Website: apple
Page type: customer-info-address
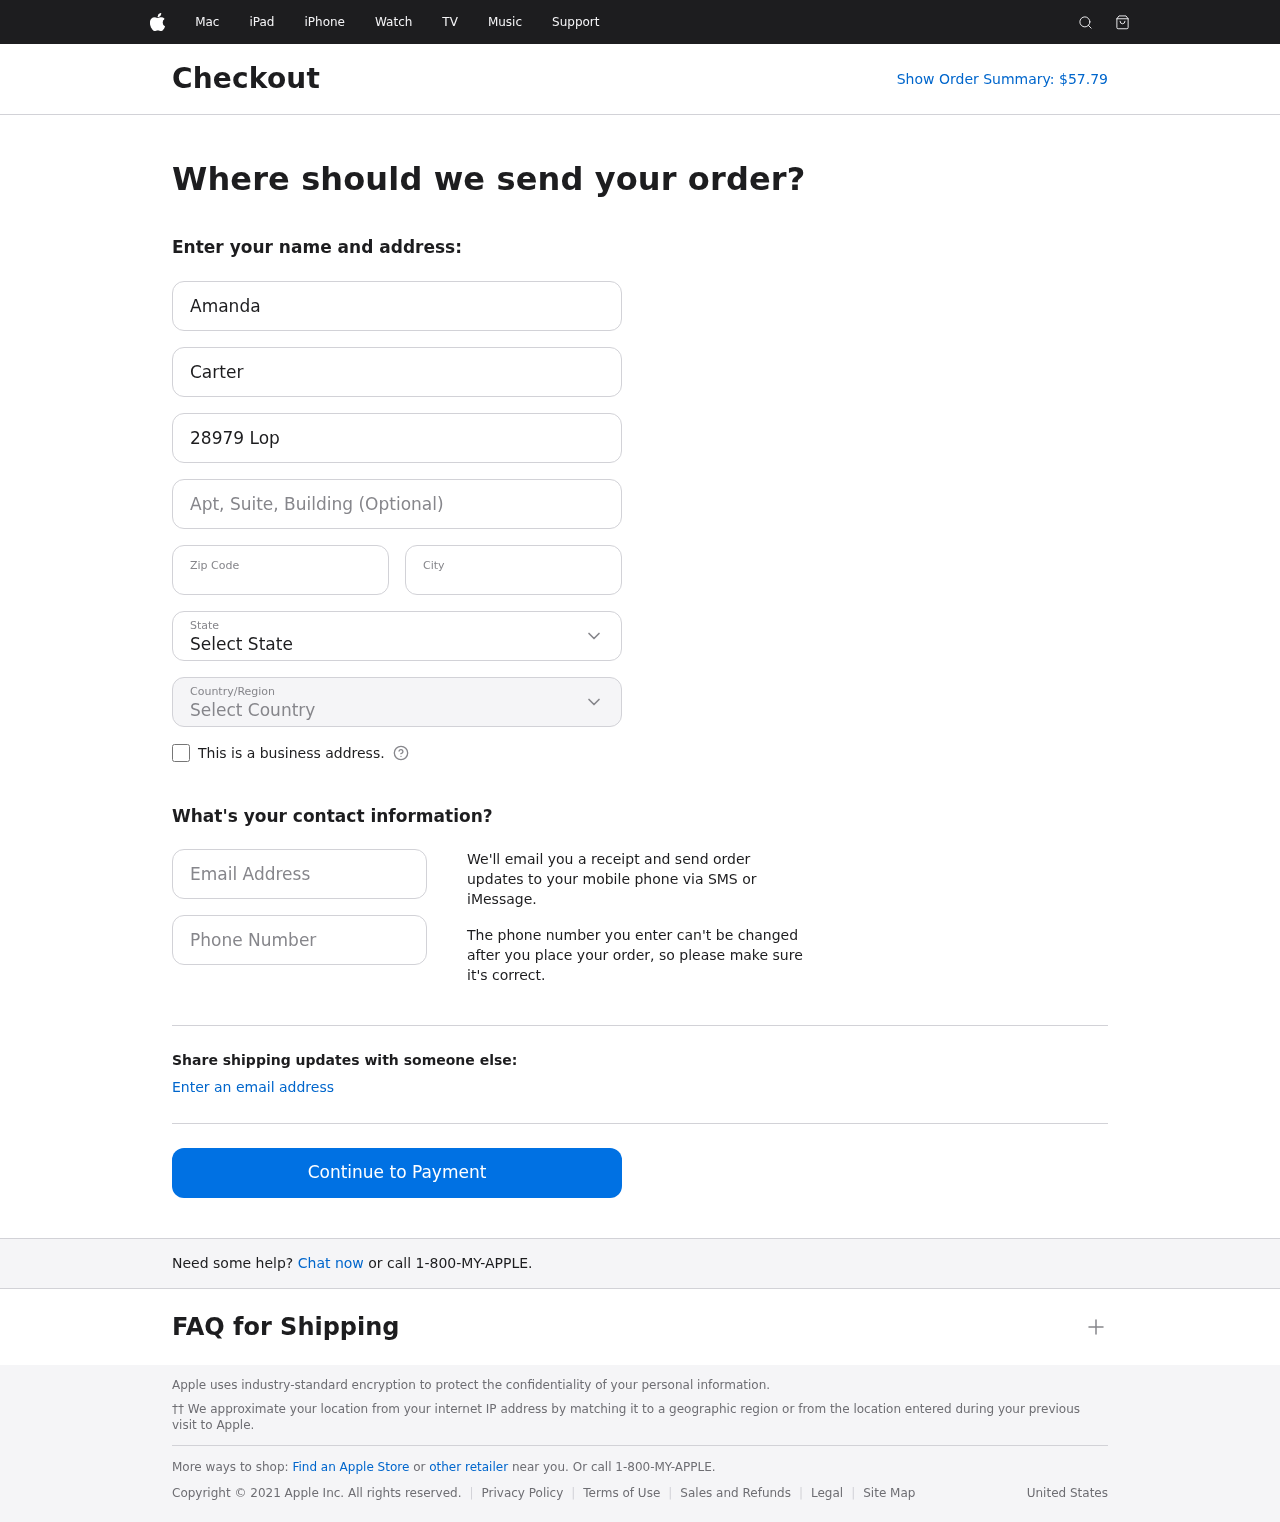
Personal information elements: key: PII_CITY
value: North Wendyport
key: PII_COUNTRY
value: United States
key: PII_EMAIL
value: amanda.carter@hotmail.com
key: PII_FIRSTNAME
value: Amanda
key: PII_LASTNAME
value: Carter
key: PII_PHONE
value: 7534604458
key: PII_POSTCODE
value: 15387
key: PII_STATE
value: Wisconsin
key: PII_STREET
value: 28979 Lopez Passage
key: PII_STREET2
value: Suite 705
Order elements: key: ORDER_TOTAL
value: Show Order Summary: $57.79